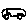
Label: car